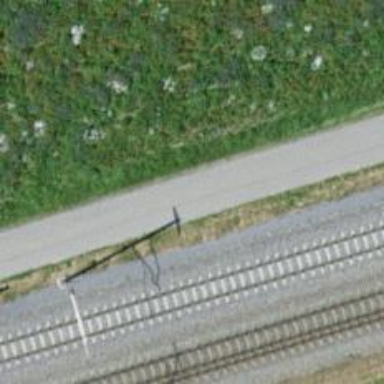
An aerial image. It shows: Asphalt track with grade1 quality.